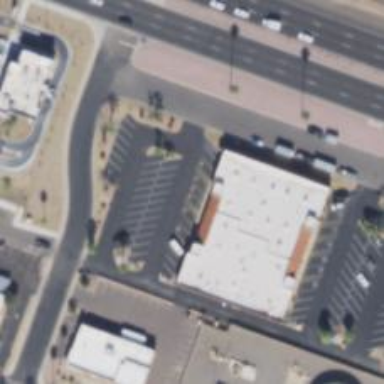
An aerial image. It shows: Parking space is available.